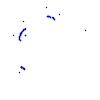
Particle: proton